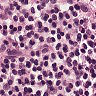
Metastatic tissue present: no